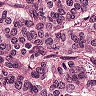
Metastatic tissue present: yes